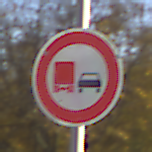
Verkehrszeichen: UeberholverbotKraftfahrzeuge
Umgebung: Outdoor, Urban
Tageszeit: SunriseSunset
Wetter: PartlyCloudy
Licht: Natural
Jahreszeit: Autumn
Kontrast: HighContrast